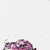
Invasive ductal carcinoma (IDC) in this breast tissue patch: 0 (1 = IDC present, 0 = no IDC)